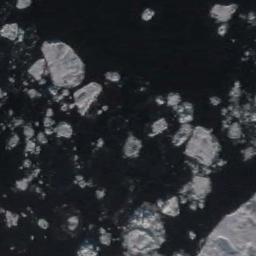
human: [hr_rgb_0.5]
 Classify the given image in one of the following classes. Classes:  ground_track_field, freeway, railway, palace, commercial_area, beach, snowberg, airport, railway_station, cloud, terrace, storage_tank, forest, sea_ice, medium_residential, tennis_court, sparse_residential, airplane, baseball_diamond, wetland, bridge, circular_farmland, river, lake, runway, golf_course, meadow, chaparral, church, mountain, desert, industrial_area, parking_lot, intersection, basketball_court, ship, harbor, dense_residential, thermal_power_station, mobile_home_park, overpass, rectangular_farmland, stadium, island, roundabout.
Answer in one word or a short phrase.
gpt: sea_ice